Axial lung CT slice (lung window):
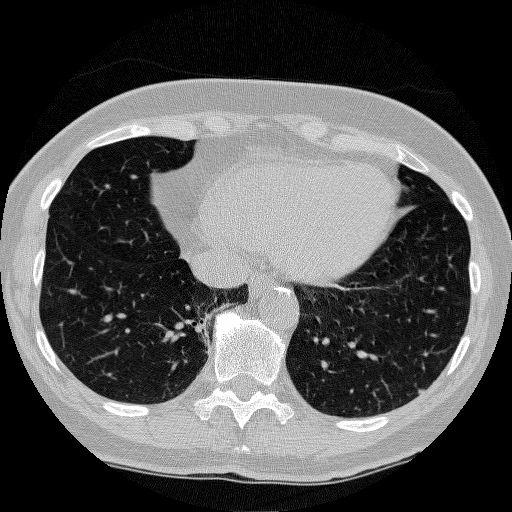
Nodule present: yes
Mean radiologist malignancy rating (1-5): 3.667